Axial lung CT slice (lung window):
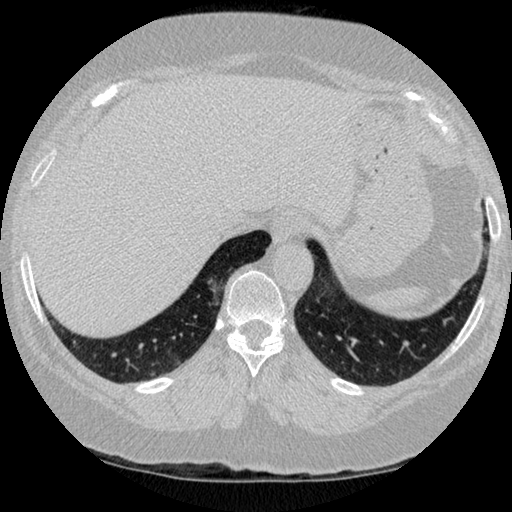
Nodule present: no